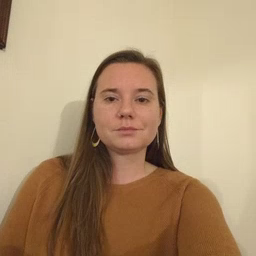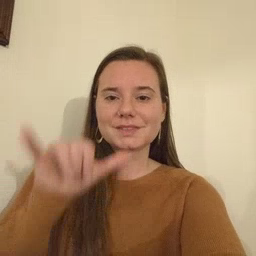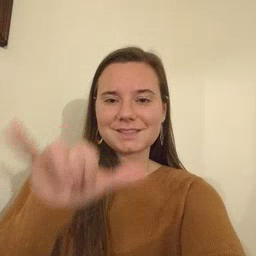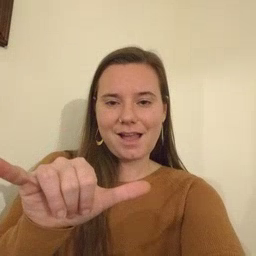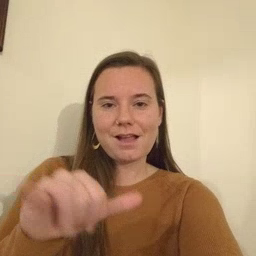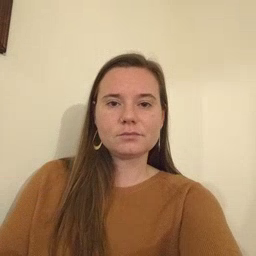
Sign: stay